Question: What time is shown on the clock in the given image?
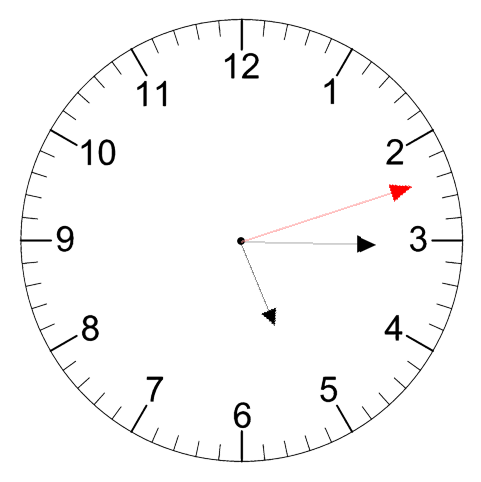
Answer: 05:15:12